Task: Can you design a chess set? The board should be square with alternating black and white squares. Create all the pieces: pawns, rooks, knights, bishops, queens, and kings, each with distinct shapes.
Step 3172:
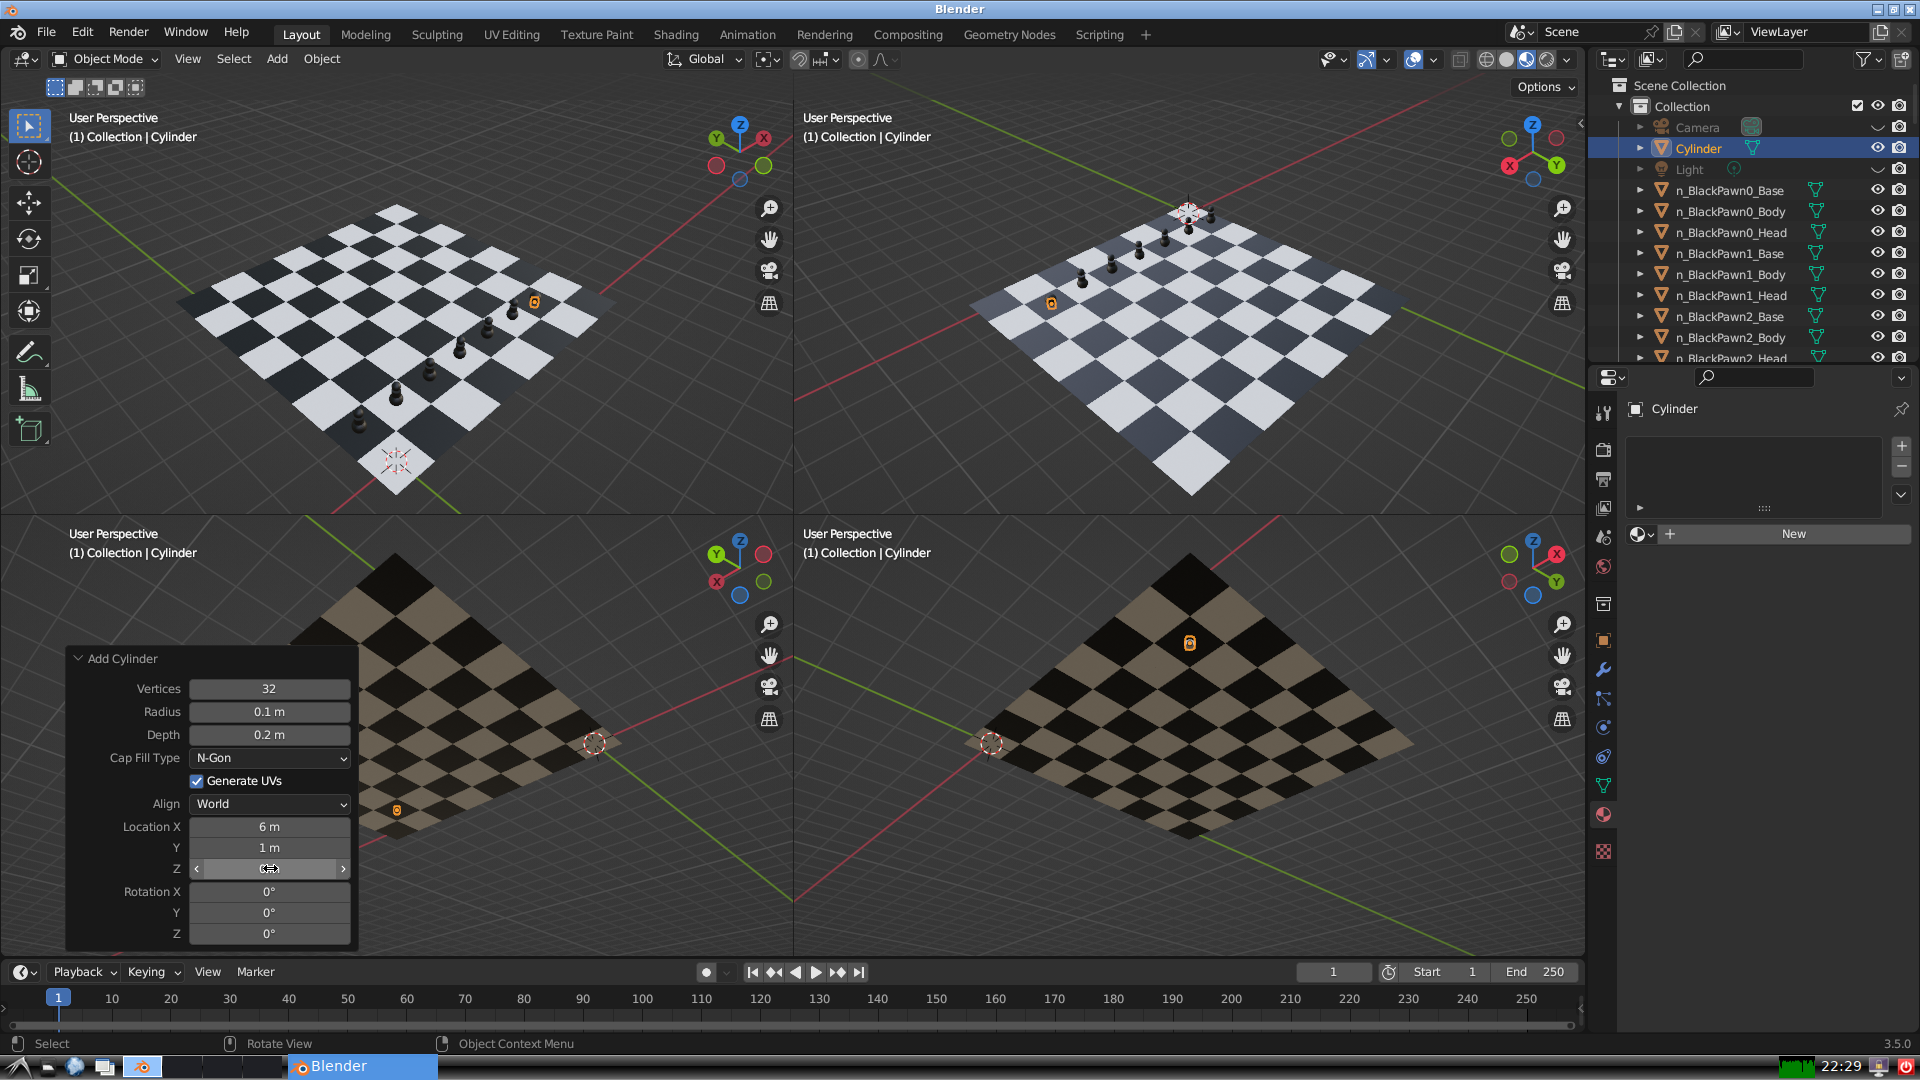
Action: click: no